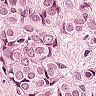
Metastatic tissue present: yes